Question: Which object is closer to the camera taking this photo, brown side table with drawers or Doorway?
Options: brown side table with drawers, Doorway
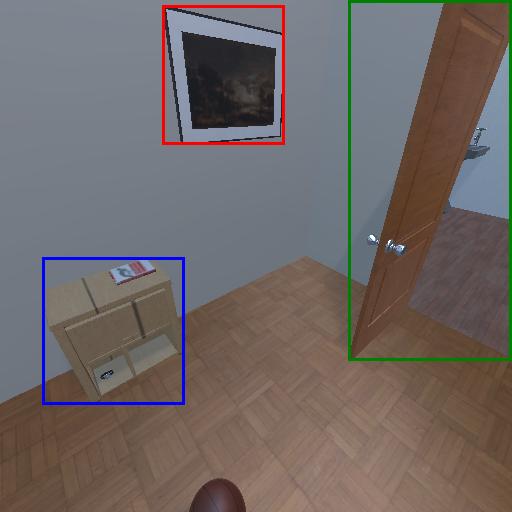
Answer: brown side table with drawers